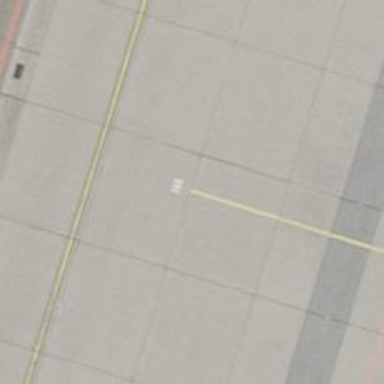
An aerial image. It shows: Airport parking position.